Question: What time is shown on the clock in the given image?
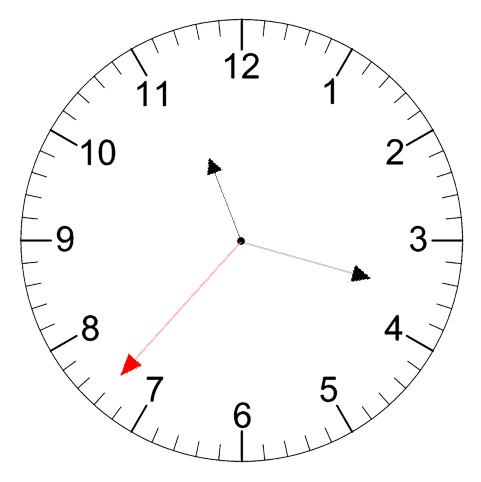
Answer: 11:17:37